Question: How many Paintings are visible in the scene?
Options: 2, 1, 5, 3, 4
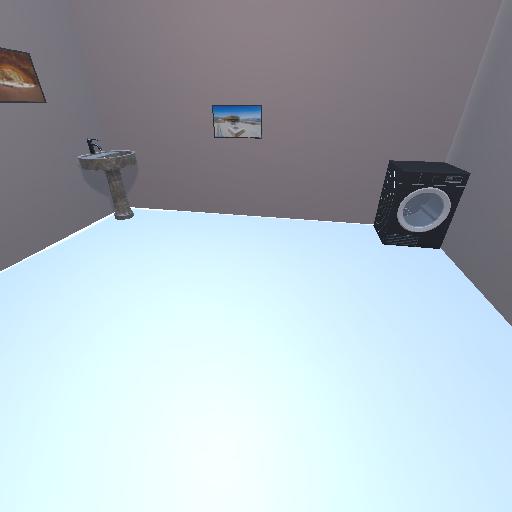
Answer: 2